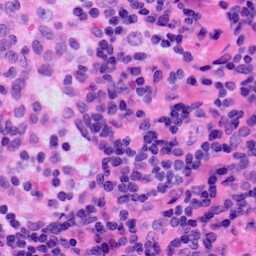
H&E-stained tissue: LymphNode